Question: I have a requirement to draw Core Plot horizontal bar chart with everything on the negative y-axis. I.e. the first index should appear at -1, like below:

I have figured out how to draw horizontal Bar Chart. But figuring out how to draw them in an "inverted" manner (to let user scroll downward with the tallest bar on top). My thought:
1) Convert the Y-index to negative
2) offset the Y-axis to the top of the graph instead of bottom
Is there any better way to do it?
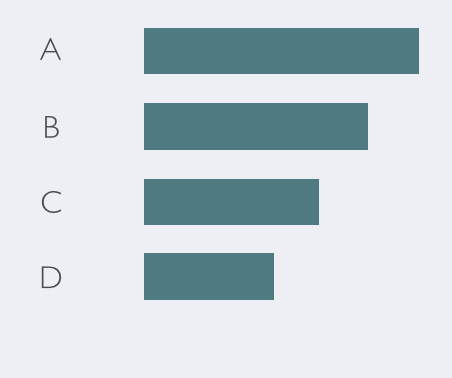
Answer: I have found a historical article that's similar to my request (<URL>.
I have got what I needed after using this:
CPTPlotRange plotRangeWithLocation:CPTDecimalFromFloat(-yMax-1) length:CPTDecimalFromFloat(yMax)
P.S. you need to add the -1 to the Location parameter (-yMax-1) otherwise the horizontal bar at index 0 will not be shown clearly.